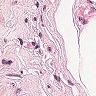
Metastatic tissue present: no